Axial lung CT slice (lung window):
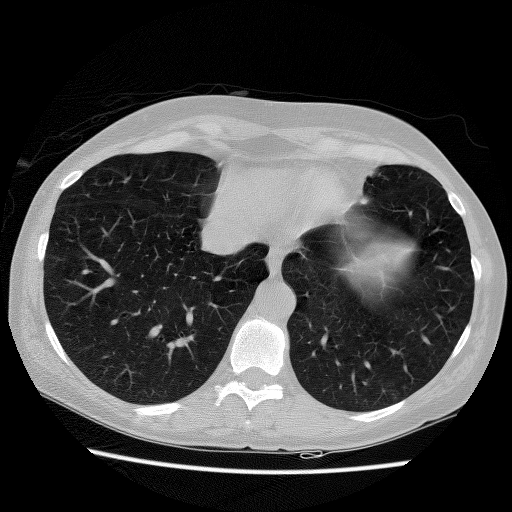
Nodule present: no